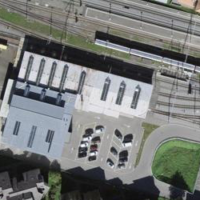
EUNIS habitat code: 54
Species observed at this site:
Corvus corone
Milvus migrans